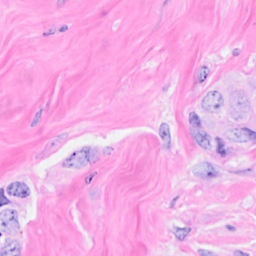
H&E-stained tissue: Breast